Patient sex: F
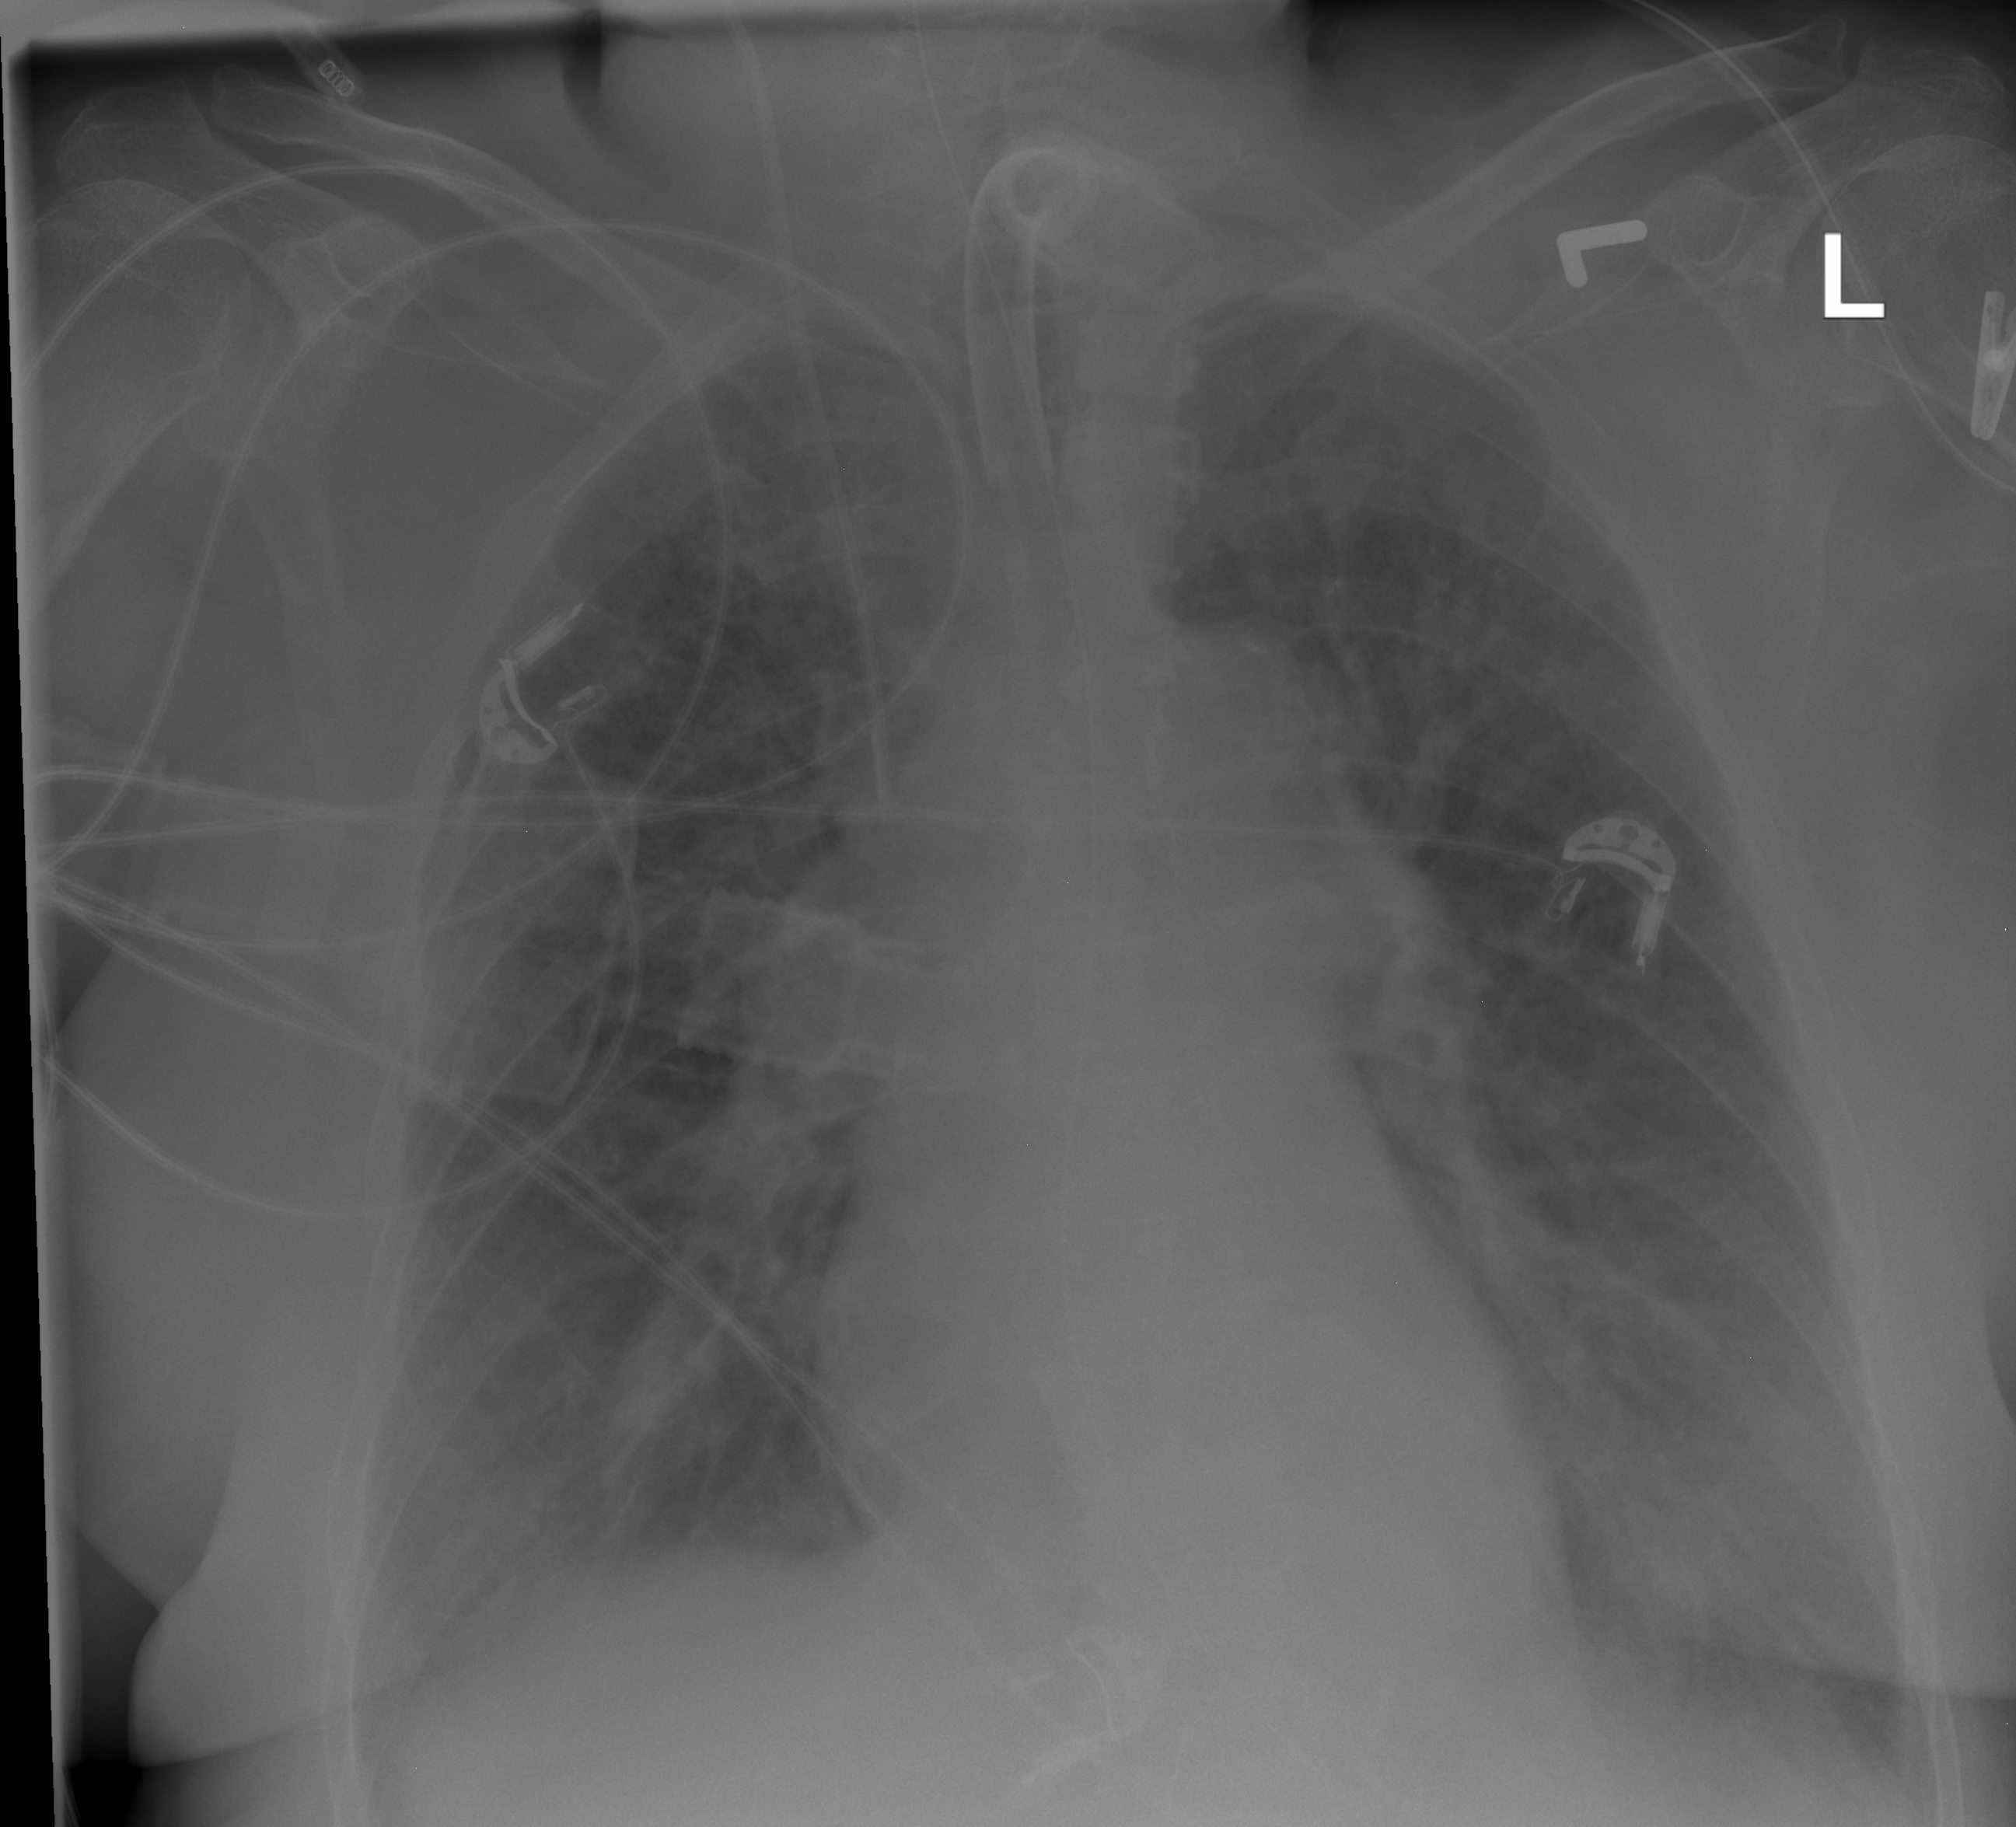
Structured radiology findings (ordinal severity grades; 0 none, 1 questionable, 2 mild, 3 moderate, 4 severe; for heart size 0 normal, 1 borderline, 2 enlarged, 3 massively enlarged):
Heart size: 0
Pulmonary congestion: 3
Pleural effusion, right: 2
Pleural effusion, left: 2
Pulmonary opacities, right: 2
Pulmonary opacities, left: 2
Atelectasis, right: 2
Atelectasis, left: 2